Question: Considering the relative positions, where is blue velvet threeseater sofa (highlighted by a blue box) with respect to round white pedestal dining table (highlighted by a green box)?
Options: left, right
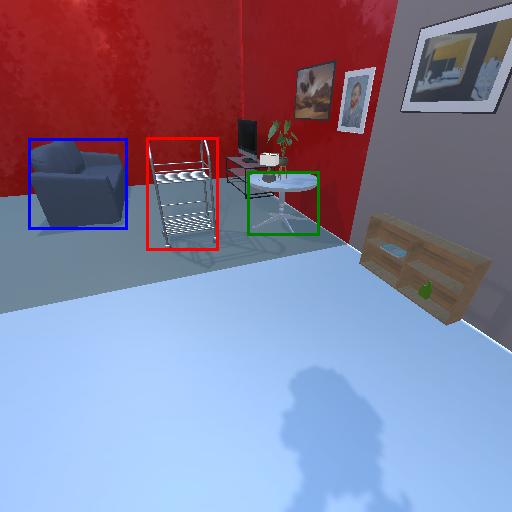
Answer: left